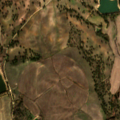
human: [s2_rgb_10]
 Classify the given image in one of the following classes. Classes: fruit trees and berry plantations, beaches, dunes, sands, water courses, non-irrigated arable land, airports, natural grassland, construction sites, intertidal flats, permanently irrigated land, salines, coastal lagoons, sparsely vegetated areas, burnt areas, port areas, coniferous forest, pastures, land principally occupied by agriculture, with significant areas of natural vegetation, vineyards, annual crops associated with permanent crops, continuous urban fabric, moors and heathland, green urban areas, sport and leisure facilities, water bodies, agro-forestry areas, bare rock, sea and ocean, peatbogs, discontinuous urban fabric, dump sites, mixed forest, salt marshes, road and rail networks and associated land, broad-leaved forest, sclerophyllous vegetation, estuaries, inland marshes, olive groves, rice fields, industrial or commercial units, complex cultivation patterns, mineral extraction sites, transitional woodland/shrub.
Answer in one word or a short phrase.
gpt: permanently irrigated land, agro-forestry areas, broad-leaved forest